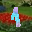
Label: 1